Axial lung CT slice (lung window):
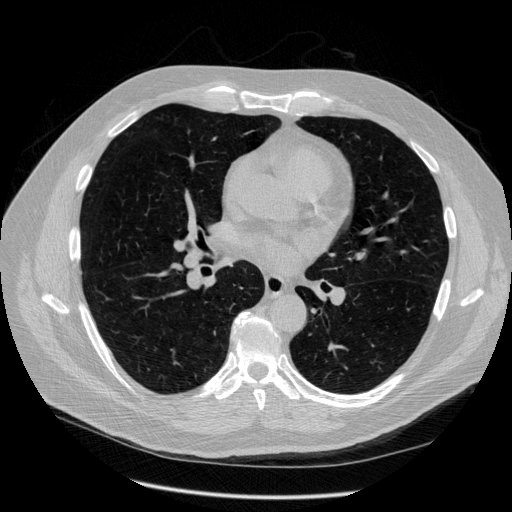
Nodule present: no